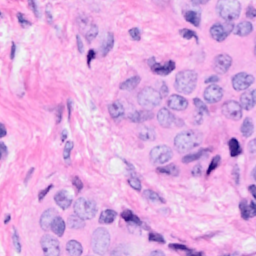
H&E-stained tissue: Breast